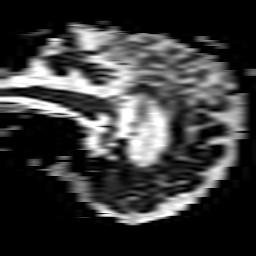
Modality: ADC
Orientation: sagittal
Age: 76
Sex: female
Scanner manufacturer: philips
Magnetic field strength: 3 T
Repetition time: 4.056 s
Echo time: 0.05989 s